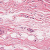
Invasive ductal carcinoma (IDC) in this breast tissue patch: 0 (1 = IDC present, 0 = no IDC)